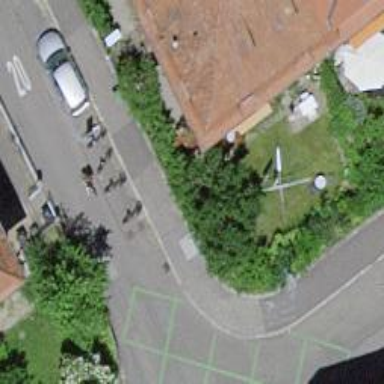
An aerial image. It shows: Bicycle rental facility.